Question: I asked this in a different question today but I'm afraid that won't get any solution because of how it was phrased.
I have a json input that has the following data:

As you can see, the item is an Array in one object and a simple string in another object.
How can I make Gson handle this properly? My class has this described as a List object, so it works for the first few items where is an array, but when it becomes a , the app crashes and I get a .
Is there a workaround for this?
Adding the relevant part of my class as requested:
'''
public class Options
{
String product_option_id;
String option_id;
String name;
String type;
String required;
List<OptionValue> option_value;
// get set stuff here
public class OptionValue
{
String product_option_value_id;
String option_value_id;
String name;
String image;
String price;
String price_prefix;
// get set stuff here
}
}
'''
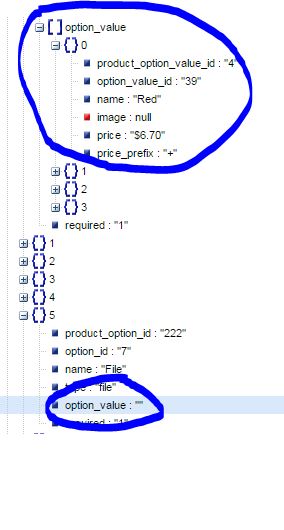
Answer: I have a solution for you :) For this purpose, we should use a custom deserializer. Remake your class like this:
'''
public class Options{
@SerializedName ("product_option_id");
String mProductOptionId;
@SerializedName ("option_id");
String mOptionId;
@SerializedName ("name");
String mName;
@SerializedName ("type");
String mType;
@SerializedName ("required");
String mRequired;
//don't assign any serialized name, this field will be parsed manually
List<OptionValue> mOptionValue;
//setter
public void setOptionValues(List<OptionValue> optionValues){
mOptionValue = optionValues;
}
// get set stuff here
public class OptionValue
{
String product_option_value_id;
String option_value_id;
String name;
String image;
String price;
String price_prefix;
// get set stuff here
}
public static class OptionsDeserializer implements JsonDeserializer<Options> {
@Override
public Offer deserialize(JsonElement json, Type typeOfT, JsonDeserializationContext context) throws JsonParseException {
Options options = new Gson().fromJson(json, Options.class);
JsonObject jsonObject = json.getAsJsonObject();
if (jsonObject.has("option_value")) {
JsonElement elem = jsonObject.get("option_value");
if (elem != null && !elem.isJsonNull()) {
String valuesString = elem.getAsString();
if (!TextUtils.isEmpty(valuesString)){
List<OptionValue> values = new Gson().fromJson(valuesString, new TypeToken<ArrayList<OptionValue>>() {}.getType());
options.setOptionValues(values);
}
}
}
return options ;
}
}
}
'''
Before we can let Gson parse json, we should register our custom deserializer:
'''
Gson gson = new GsonBuilder()
.registerTypeAdapter(Options.class, new Options.OptionsDeserilizer())
.create();
'''
And now - just call:
'''
Options options = gson.fromJson(json, Options.class);
'''